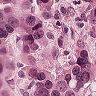
Metastatic tissue present: yes